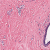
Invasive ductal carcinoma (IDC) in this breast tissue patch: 0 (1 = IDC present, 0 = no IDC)